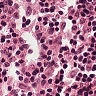
Metastatic tissue present: no